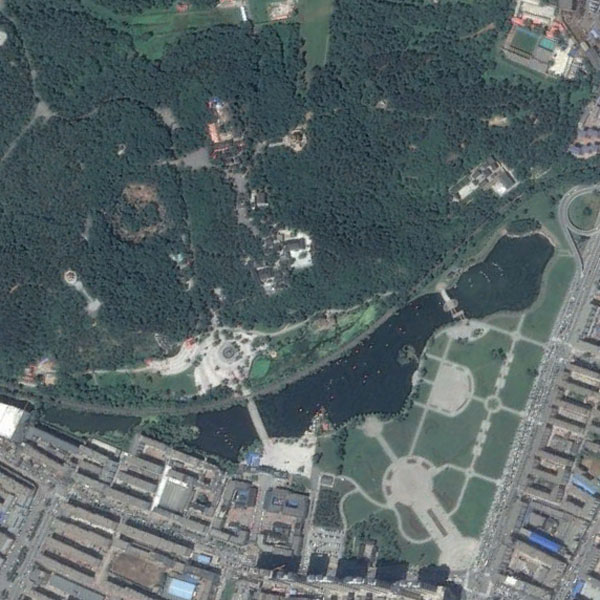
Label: Park